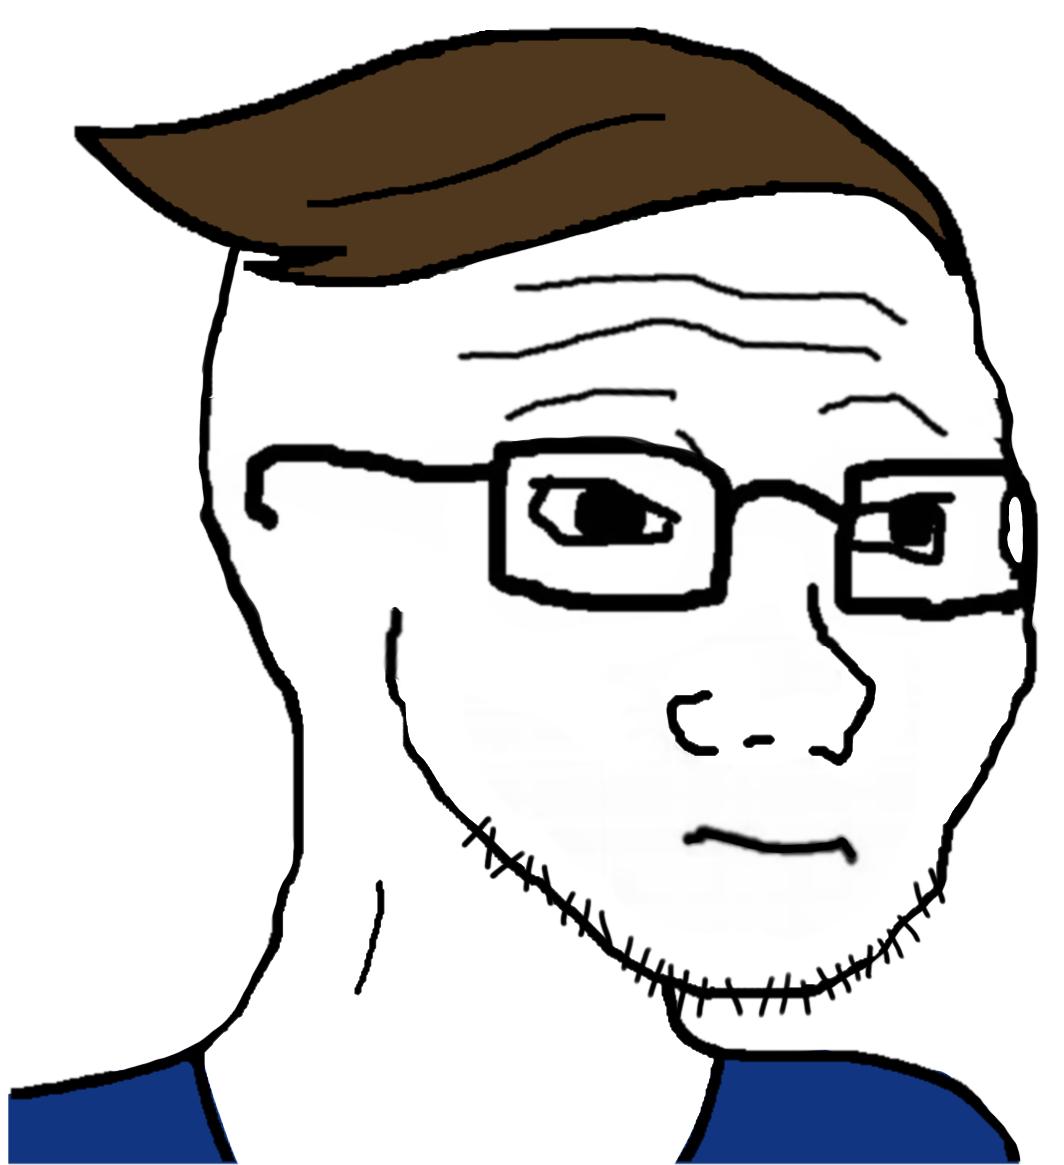
Label: 5_Soyjak